Question: my horizontal navigation menu is not rendered the same in chrome and firefox/ie.
jsfiddle demo: <URL>
Is there a way to have it look equal (like in the chrome browser), without setting a fixed width to '<ul class="level_2">'?
visual comparison

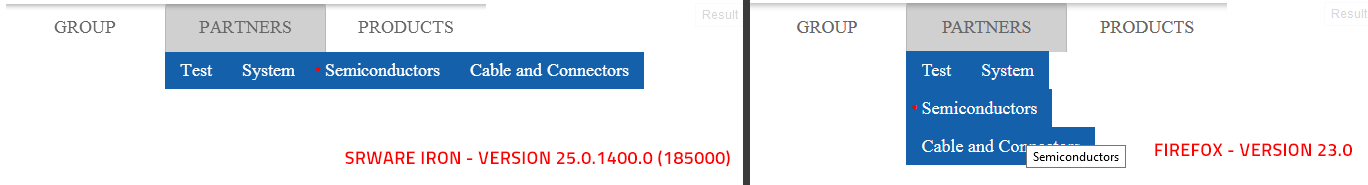
Answer: i got it working.
jsfiddle: <URL>
The key was to set the positioning of the 'ul.level_2' to 'position: static;' and getting rid of the 'float: left'.